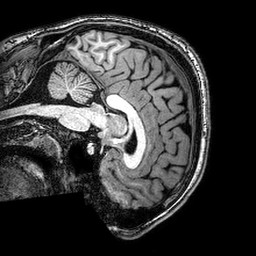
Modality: T1w
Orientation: sagittal
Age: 24
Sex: male
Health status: healthy
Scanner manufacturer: philips
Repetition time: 0.00816 s
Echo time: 0.00373 s